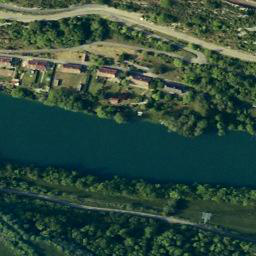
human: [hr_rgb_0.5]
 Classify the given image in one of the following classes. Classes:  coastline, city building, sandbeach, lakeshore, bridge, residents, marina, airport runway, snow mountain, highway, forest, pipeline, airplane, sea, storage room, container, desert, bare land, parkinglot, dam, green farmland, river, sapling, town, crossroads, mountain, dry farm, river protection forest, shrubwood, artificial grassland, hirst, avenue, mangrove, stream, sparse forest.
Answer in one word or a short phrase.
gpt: river